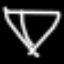
Label: diamond